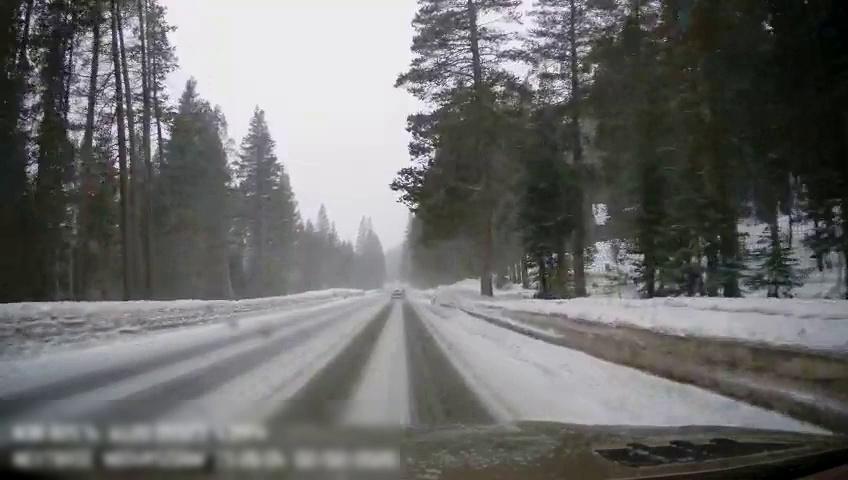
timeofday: Day
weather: Snowy
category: Drivable Space
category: Vehicles | SUV